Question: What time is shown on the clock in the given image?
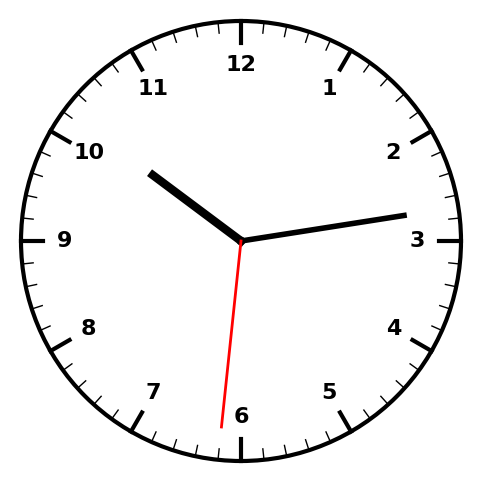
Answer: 10:13:31